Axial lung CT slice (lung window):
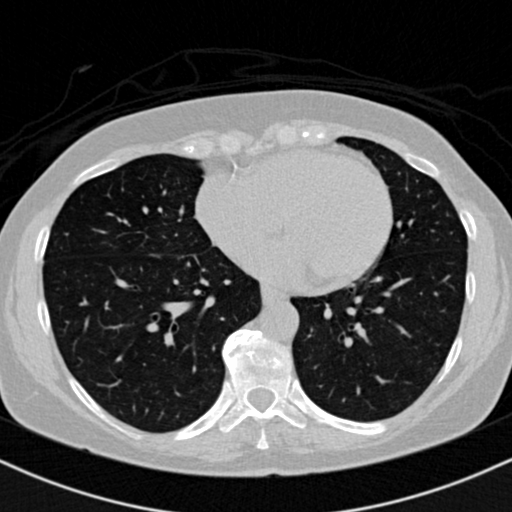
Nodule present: no